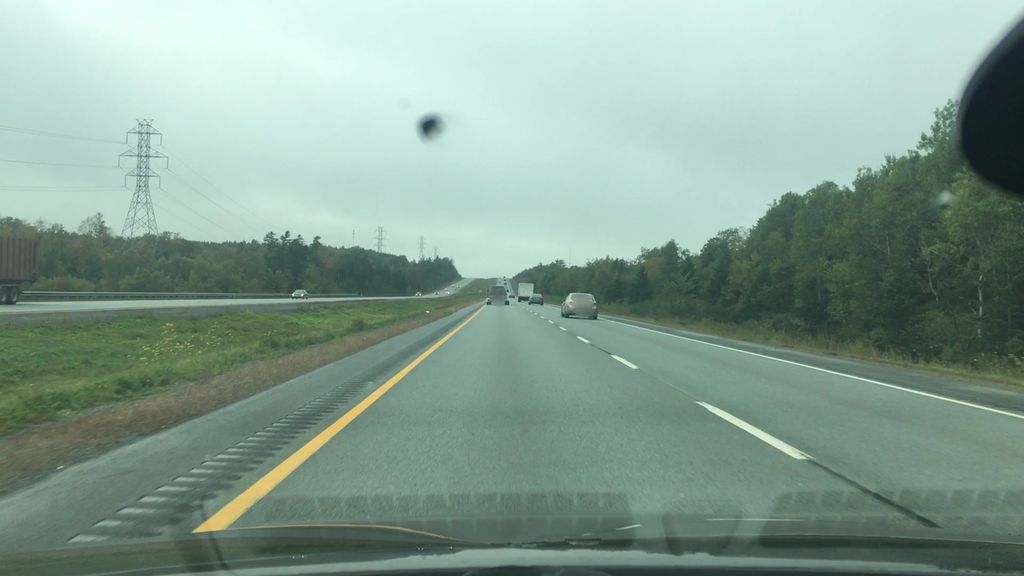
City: halifax